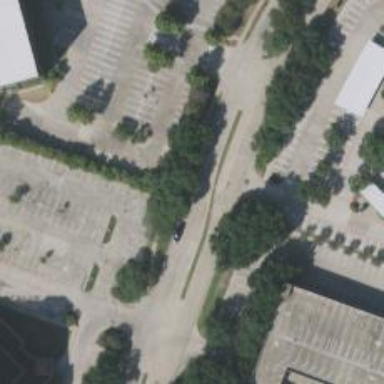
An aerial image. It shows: Tertiary road with separate sidewalks.